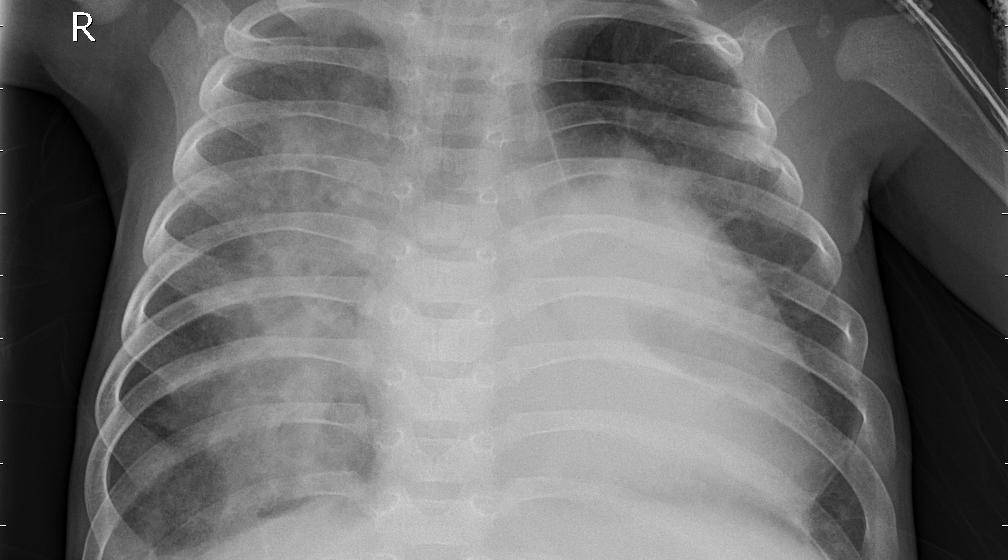
Diagnosis: PNEUMONIA